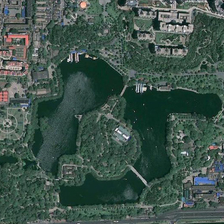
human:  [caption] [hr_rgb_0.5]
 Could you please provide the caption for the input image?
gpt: the lake with dark water owns a small island while a variety of buildings surround the lake .

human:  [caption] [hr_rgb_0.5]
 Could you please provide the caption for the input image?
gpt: many buildings are around a park with many green trees and a pond .

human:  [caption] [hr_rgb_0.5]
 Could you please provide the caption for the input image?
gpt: many buildings are around a park with many green trees and a pond .

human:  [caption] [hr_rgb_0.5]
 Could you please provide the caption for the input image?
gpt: the lake with dark water owns a small island while a variety of buildings surround the lake .

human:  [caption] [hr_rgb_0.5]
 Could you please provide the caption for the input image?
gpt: many buildings are around a park with many green trees and a pond .